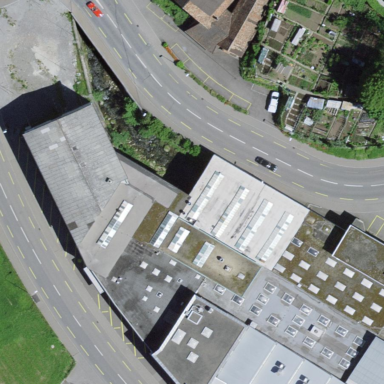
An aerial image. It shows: Industrial building.